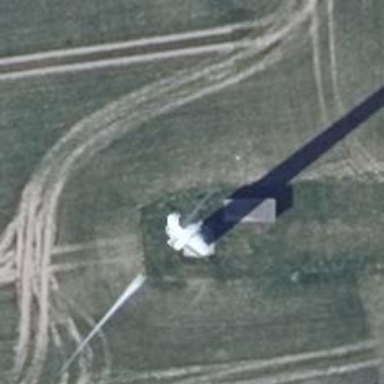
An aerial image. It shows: Wind turbine power generator.